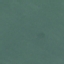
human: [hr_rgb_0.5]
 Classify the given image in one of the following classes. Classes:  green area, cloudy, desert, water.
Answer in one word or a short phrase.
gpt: water